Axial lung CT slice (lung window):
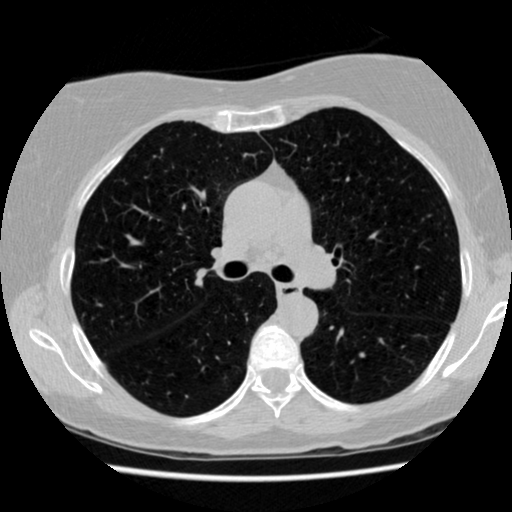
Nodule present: no